Question: I am working in Extjs4.And I am getting stuck at a point which is how to add accordion layout dynamically in Exjs4? I am using layout vbox and hbox but I als want to add accordion to east region.I tried a lot? but not getting succeed please some one give me some suggestion how to do it?
'''
Ext.define('Am.view.Viewport', {
extend: 'Ext.container.Viewport',
layout: 'border',
id:'viewportId',
alias:'widget.Viewport',
autoScroll:true,
// closable:true,
items: [
{
region:'north',
items:[
{
xtype:'panel',
flex:.2,
title:'north region',
html:'<p>north region'
}
]//end of items
},
{
region:'west',
id:'westId',
//margins:'0 5 5 5',
flex:.3,
//layout:'accordion',
items:[
{
title:'This day in a history',
xtype:'Content'
}
]//end if items
},// end of region west
{
//title:'center',
region:'center',
id:'centerId',
//html:'center region',
items:[
]//End of itmes
},// end of region center
{
region:'east',
id:'eastId',
flex:.3,
items:[
{
xtype:'panel',
title:'panel1',
html:'hi<br>hello<br>good<br><br><br><br><br>morning<br>nice<br>looking',
},
{
xtype:'panel',
title:'panel2',
html:'hi<br>hello<br>good<br><br><br><br<br>noon<br>nice<br>looking',
},
{
xtype:'panel',
title:'panel3',
html:'hi<br>hello<br>good<br><br><br><br><brafter noon<br>nice<br>looking'
},
{
xtype:'panel',
title:'panel4',
html:'hi<br>hello<br>good<br><br><br><br><br><br><brnigth<br>nice<br>looking'
},
{
xtype:'panel',
title:'panel5',
html:'good bye'
},
]//end if items
},
{
//title:'South',
region:'south',
id:'southId',
items:[{
xtype:'panel',
title:"footer",
html:'footer '
}]
},//mainMenu // used mainMenu when you are using mainMenu variable
]//end if items
});//End of view port
'''

I want to add accordion layout to east region dynamically.please give me some suggestion?
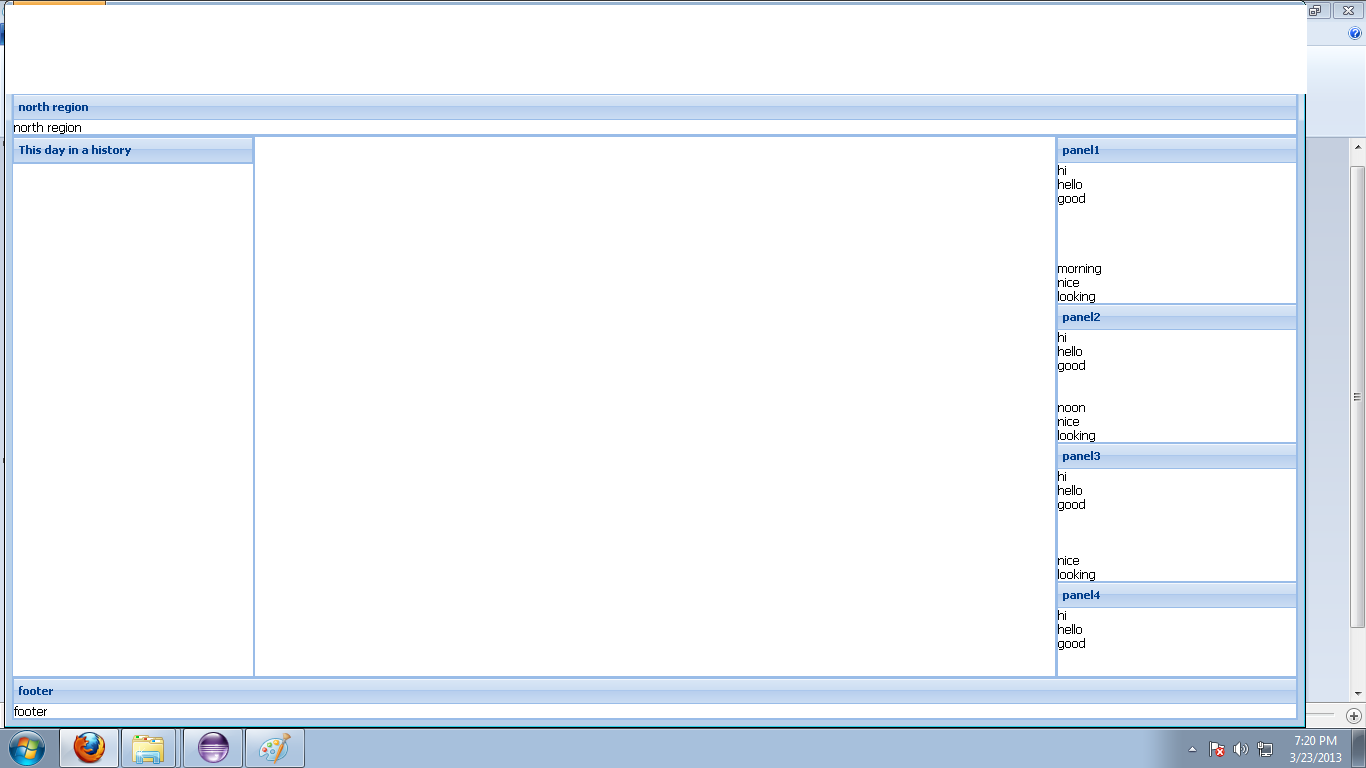
Answer: Why can't you just set the accordion layout in the config?
E.g.
'''
{
region: 'east'
,layout: 'accordion'
,items: [
// ...
]
}
'''
If you really want to change the region's layout to accordion , the problem you will encounter is that accordion layout needs to tweak its child components at . Or it will be broken. The simplest solution would be to add a , so that they can be rendered again.
You will also need to wrap your child components in another container, because in its parent container in order to work properly.
So, first you should change your east region config as follow:
'''
{
region: 'east'
,id: 'eastId'
// set fit layout for children layout to work as intended
,layout: 'fit'
// wrap children into another container, that we can replace later
,items: [{
xtype: 'container'
,itemId: 'innerCt' // for easy access
,items: [
// ... your previous items
]
}]
// ... remaining of your region configuration
,flex: .3
}
'''
And here's a function that changes east region's layout dynamically:
'''
function changeEastLayout() {
var panel = Ext.getCmp('eastId'),
innerCt = panel.down('#innerCt'),
itemsCopy = [];
// make a copy of the item so accordion layout can render them like it likes
innerCt.items.each(function(item) {
itemsCopy.push(item.initialConfig);
});
// remove previous wrapper
panel.removeAll();
// adds a new wrapper with accordion layout containing the items copy
panel.add({
layout: 'accordion',
items: itemsCopy
});
}
'''
If you wanted to change to another layout that doesn't need to affect the rendering of its children (e.g. hbox) you could use the original items instead of copies:
'''
function changeEastLayout() {
var panel = Ext.getCmp('eastId'),
innerCt = panel.down('#innerCt'),
items = innerCt.removeAll(false); // autoDestroy to false
panel.add({
layout: 'vbox'
,items: items
});
// remove the wrapper container after in order to avoid destroying children
panel.remove(innerCt);
}
'''